Question: I was reading about NP hardness from <URL> and in the notes the author reduces a problem in 3-SAT form to a graph that can be used to solve the maximum independent set problem.
In the example, the author converts the following 3-SAT problem into a graph. The 3-SAT problem is:
'''
(a b c) (b ~c ~d) (~a c d) (a ~b ~d)
'''
The equivalent graph generated is:

The author states that two nodes are connected by an edge if:
1. They correspond to literals in the same clause
2. They correspond to a variable and its inverse.
I am having trouble understanding how the author came up with these rules.
- -
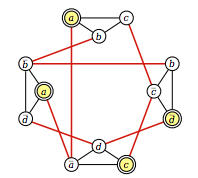
Answer: I think what can clear the problem is <URL>...
How can the knowledge of you about X help you to come up with Y? If you can find a relation(i.e reduction) between them, then you can use the knowledge about X to Y. Something like or . So what that solution wants to do is finding a relation between two problems.
> In computability theory and computational complexity theory, a reduction is an algorithm for transforming one problem into another problem. A reduction from one problem to another may be used to show that the second problem is at least as difficult as the first.
Two rules you noted here is all of that(i.e the relation).
1. You cannot select two vertices of an edge simultaneously. Also you cannot set a variable and its negation TRUE simultaneously.
2. You must have a TRUE variable at a clause. Also to maximize the number of selected vertices you must select one node form each clauses.
This shows where these rules comes from.
What here noted is as a proof to solve the 3-SAT to Independent Set problem. This explanation was just for you to get more insight about what procedure the proofs want to do. The proof left to academic notes.
One another important thing in the reduction is its own time. On the other hand the reduction time(i.e time takes to convert a X instance to Y instance) must be less than the X problem time(o.w it dominates the X solution time).
Also There is some notation to show that 'X < Y' with an other time order as index of '<'. Moreover, if you show that 'X < Y' and 'Y < X'. This means that these problems have equal hardness.
At the last point note that what quoted note said about reduction .